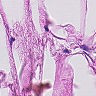
Metastatic tissue present: no